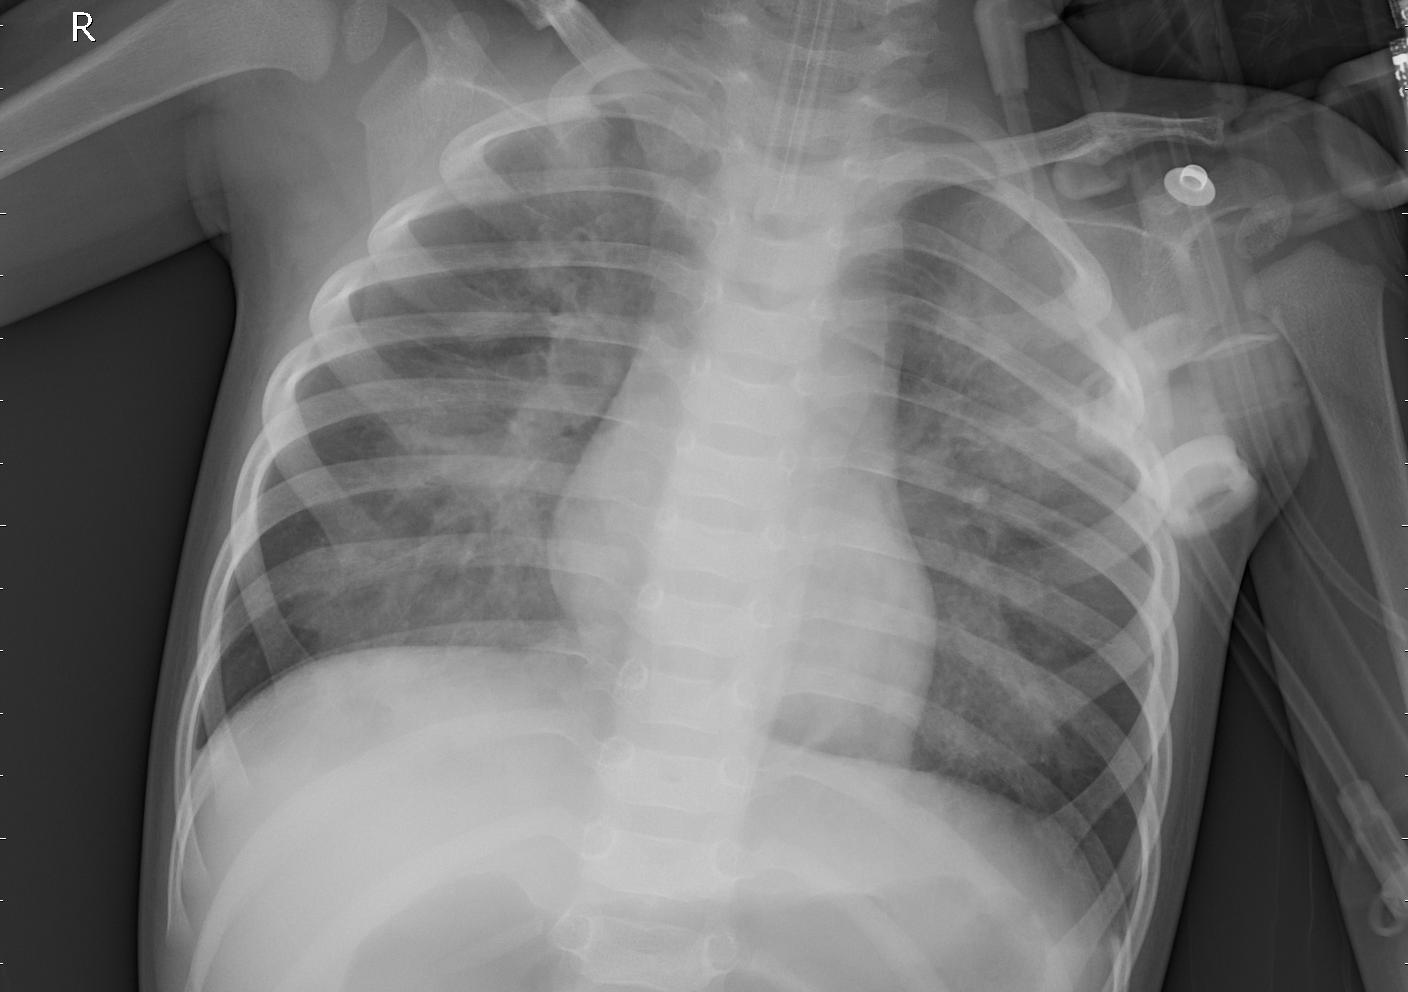
Diagnosis: PNEUMONIA